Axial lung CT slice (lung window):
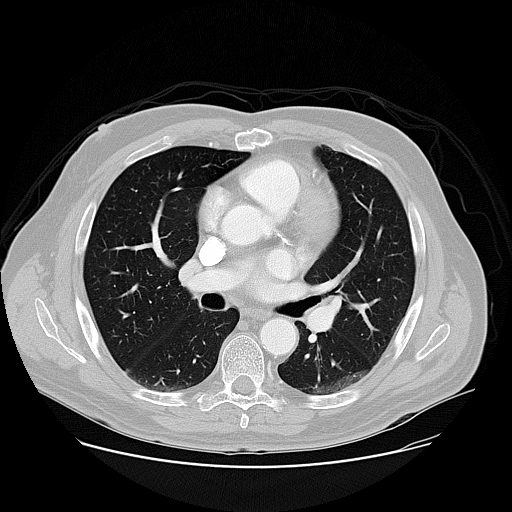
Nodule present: no